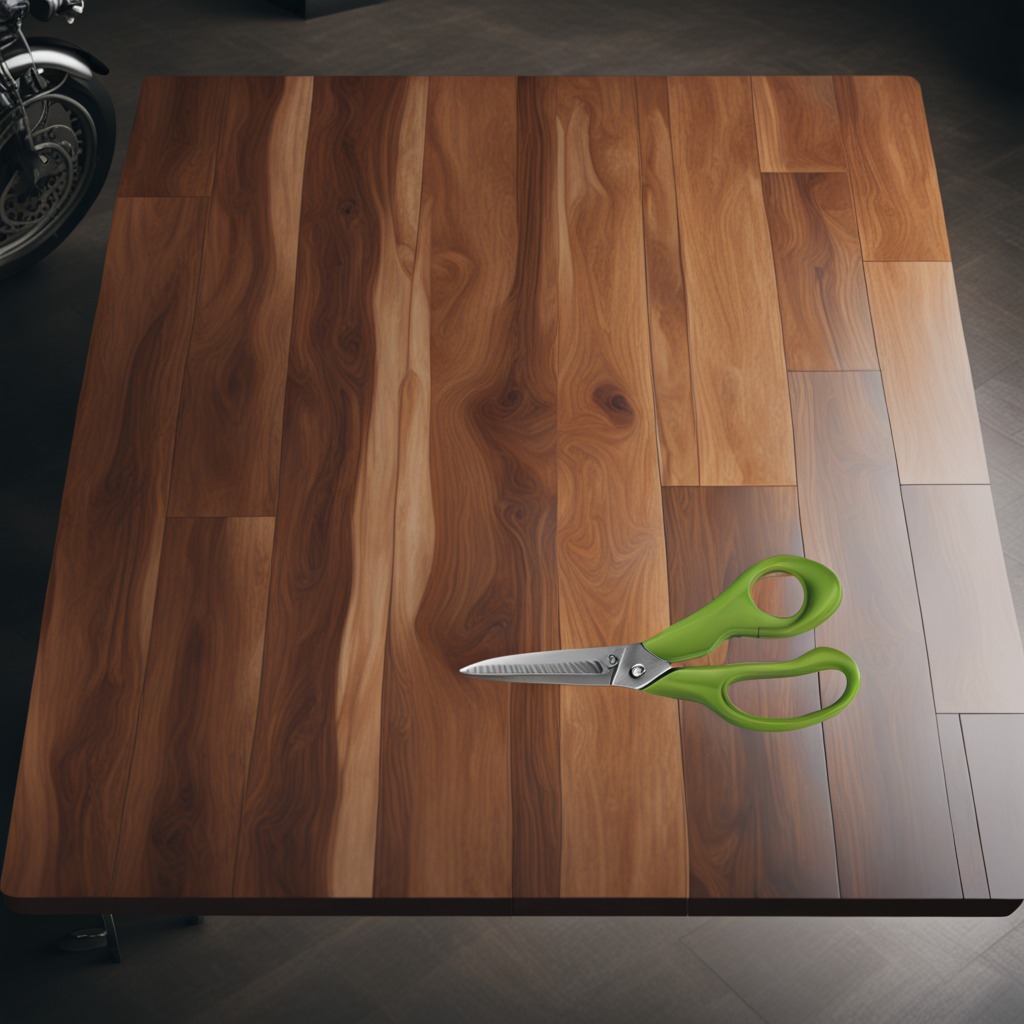
A scissor lies on the oil-spilled wooden table in a vintage motorcycle garage.